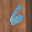
Label: 6